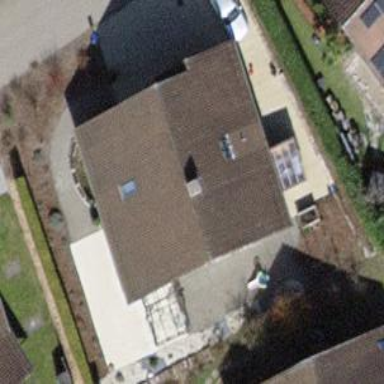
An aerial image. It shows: Detached building with gabled roof.